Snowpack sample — Rabbit Ears Pass, Jackson County, Colorado, USA (12/17/25, 1:08 PM MST)
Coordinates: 40.387, -106.625
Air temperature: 34 °F
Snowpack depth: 46 cm
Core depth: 30 cm
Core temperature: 24.8 °F
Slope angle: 6°, slope face: 165°
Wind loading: medium
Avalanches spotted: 0
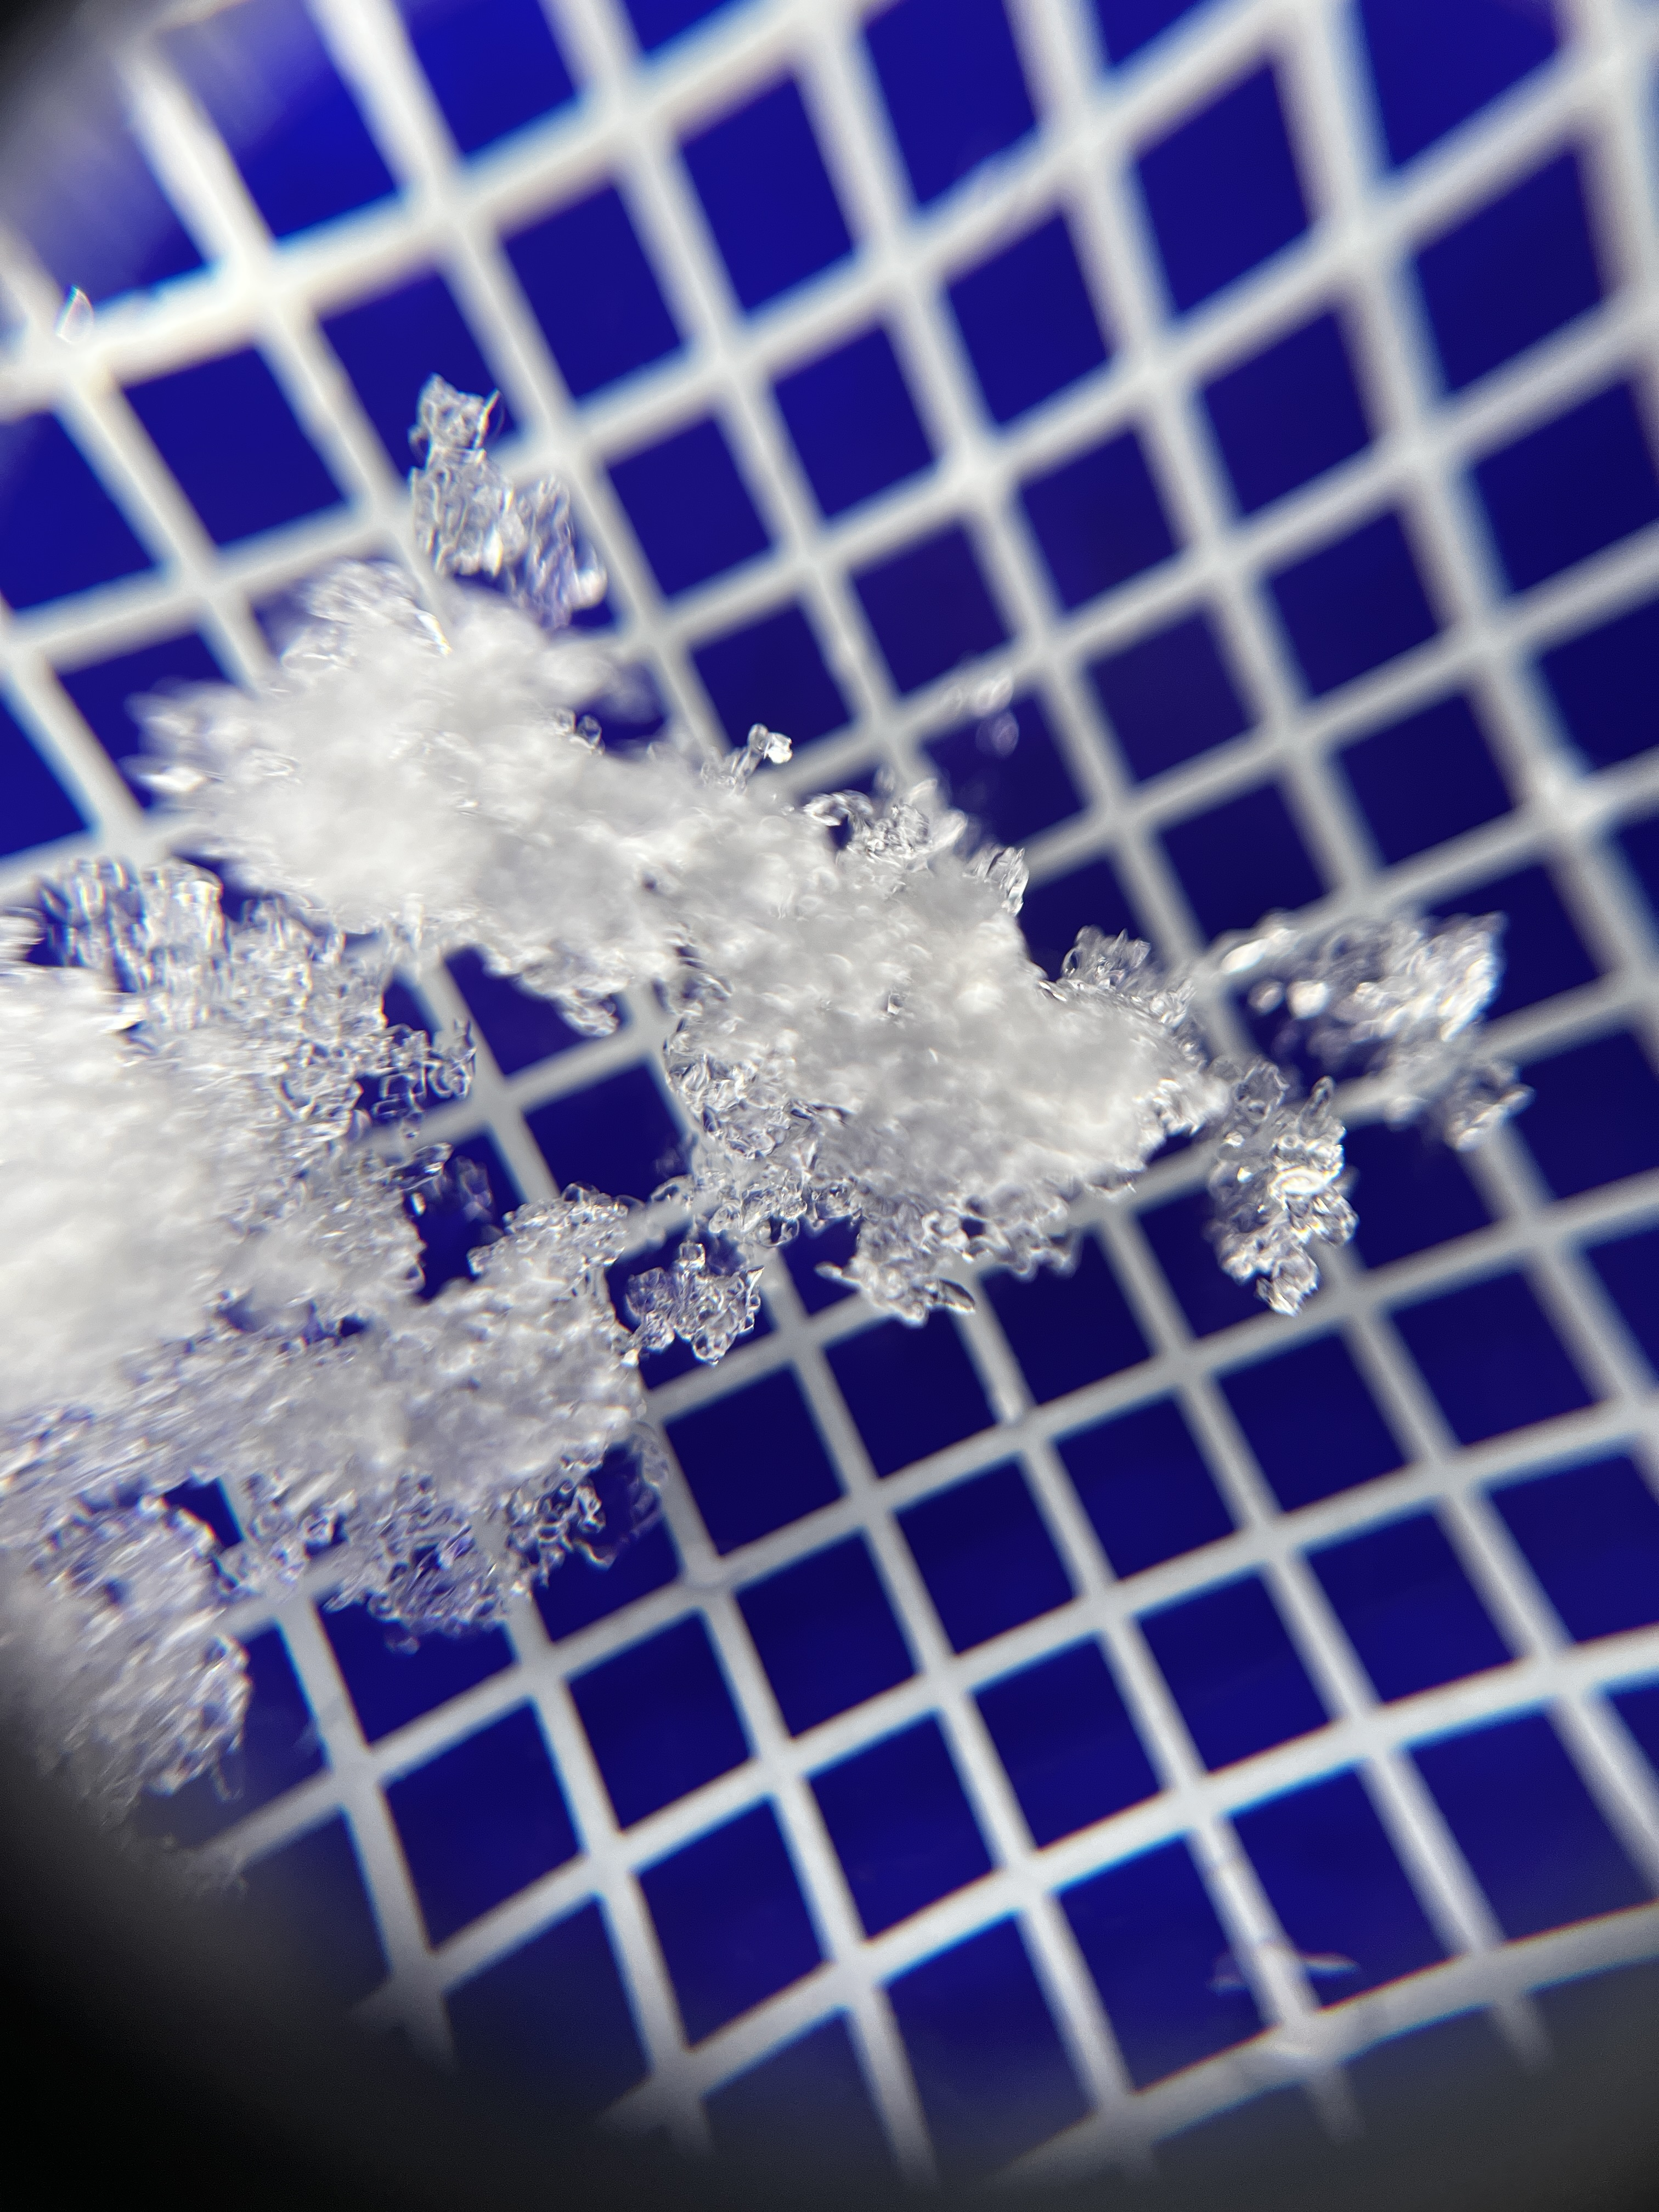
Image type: magnified_profile
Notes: No avalanches spotted nearby, although collected in a meadowy area with minimal risk on this face of the pass.